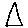
Label: triangle